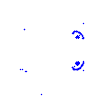
Particle: electron